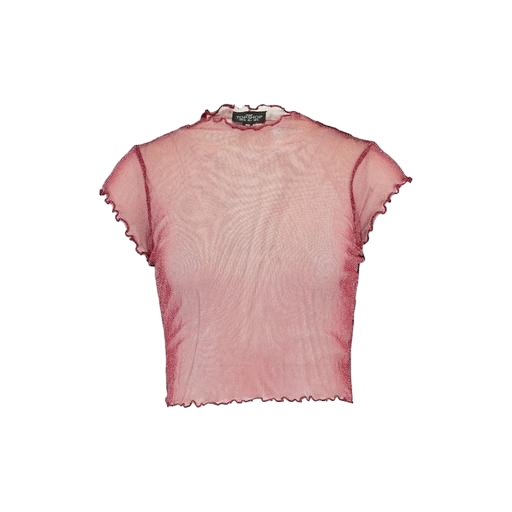
sheer t-shirt, sheer mesh t-shirt, red ultimate super crop top cap sleeves, white background